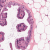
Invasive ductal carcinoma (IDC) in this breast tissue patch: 0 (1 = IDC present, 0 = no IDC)